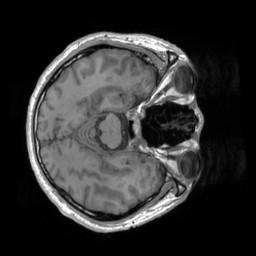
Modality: T1w
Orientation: axial
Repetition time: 2 s
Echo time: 0.00252 s